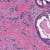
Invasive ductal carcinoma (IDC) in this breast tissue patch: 1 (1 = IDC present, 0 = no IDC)